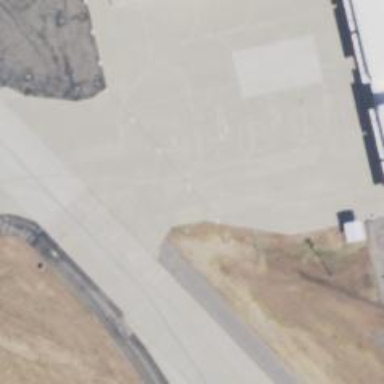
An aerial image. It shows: Image of taxiway at airport.